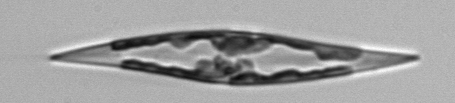
Label: Pleurosigma